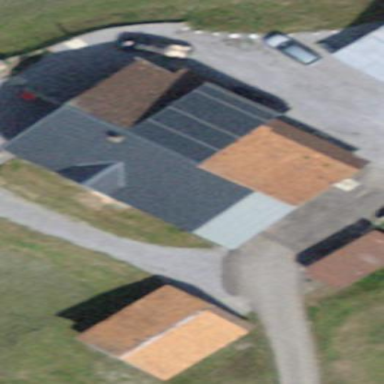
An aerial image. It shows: Farm building.